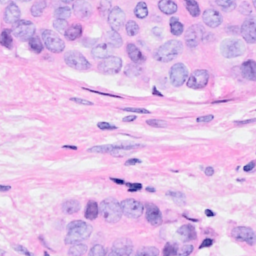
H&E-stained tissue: Breast